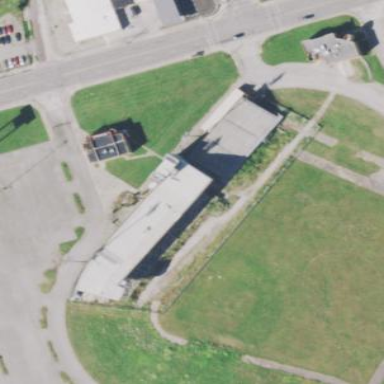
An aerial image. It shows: Building used for baseball activities.